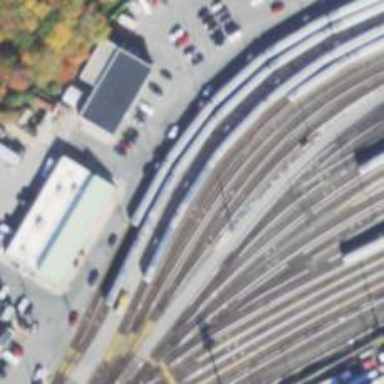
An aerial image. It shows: Electrified railway yard with rails.